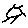
Label: sun